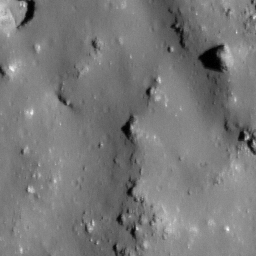
Pit: Tycho 5b
Host crater: Tycho
Host type: impact_melt
Lunar coordinates: latitude -42.618, longitude 348.636